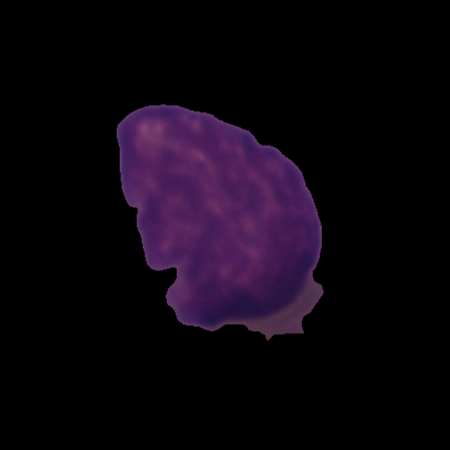
Label: cancer